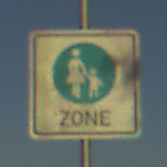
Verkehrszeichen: BeginnFussgaengerzone
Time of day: SunriseSunset
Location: Outdoor (Nature)
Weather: Clear
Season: NotSpecified
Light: Natural